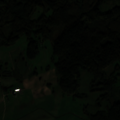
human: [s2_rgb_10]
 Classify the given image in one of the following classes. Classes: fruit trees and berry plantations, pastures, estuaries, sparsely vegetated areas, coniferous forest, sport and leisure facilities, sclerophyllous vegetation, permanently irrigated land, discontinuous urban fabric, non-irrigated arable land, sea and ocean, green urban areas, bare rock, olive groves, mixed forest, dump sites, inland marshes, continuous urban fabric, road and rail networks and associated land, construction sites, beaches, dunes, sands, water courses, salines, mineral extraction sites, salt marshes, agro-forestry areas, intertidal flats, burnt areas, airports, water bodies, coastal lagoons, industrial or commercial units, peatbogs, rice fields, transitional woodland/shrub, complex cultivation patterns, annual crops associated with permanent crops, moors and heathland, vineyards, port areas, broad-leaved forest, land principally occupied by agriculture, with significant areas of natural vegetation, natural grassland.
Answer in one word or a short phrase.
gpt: pastures, complex cultivation patterns, broad-leaved forest, mixed forest, transitional woodland/shrub